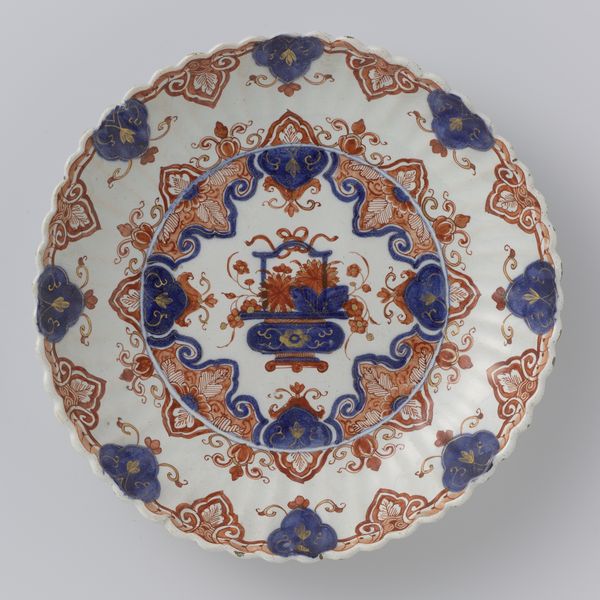
Titel: Schaal, versierd met bloemenmand binnen lambrequinrand
Künstler: De Grieksche A
Standort: Amsterdam
Institution: Rijksmuseum
Schlagwörter: rouge, assiette, porcelaine, peinture, fleur, bleu, dessin, vaiselle, vaisselle, ceramique, chinois, fin